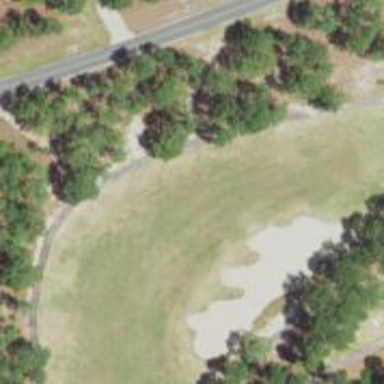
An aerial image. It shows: View of golf hole.